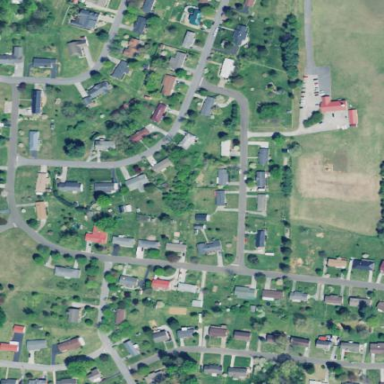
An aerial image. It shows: Residential area in neighborhood consisting of single-family homes.